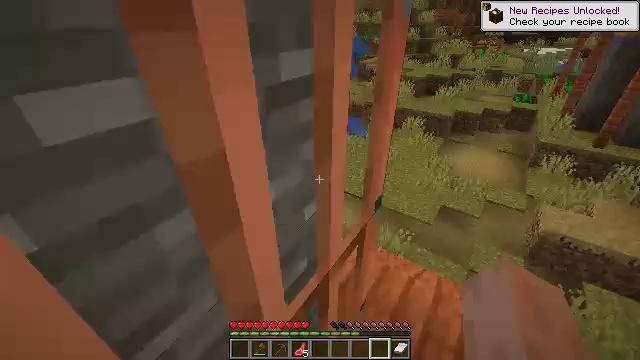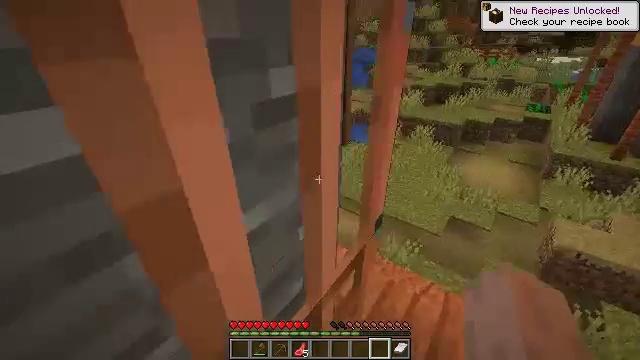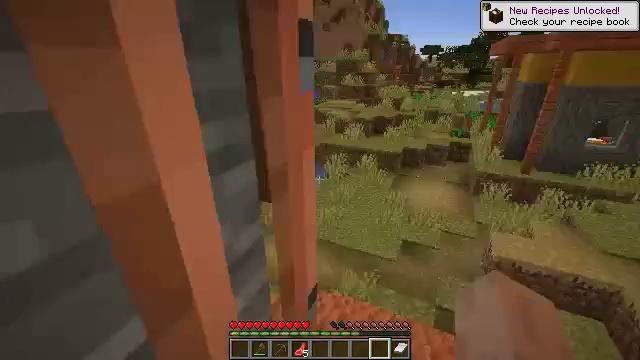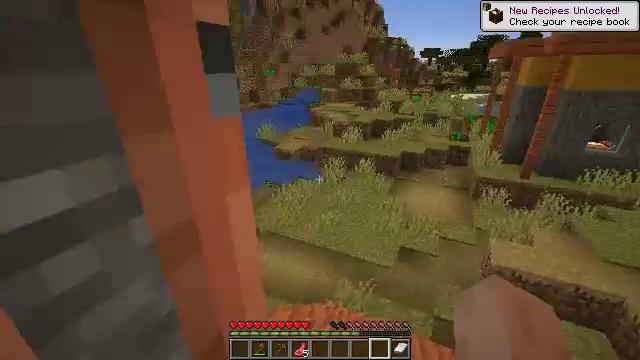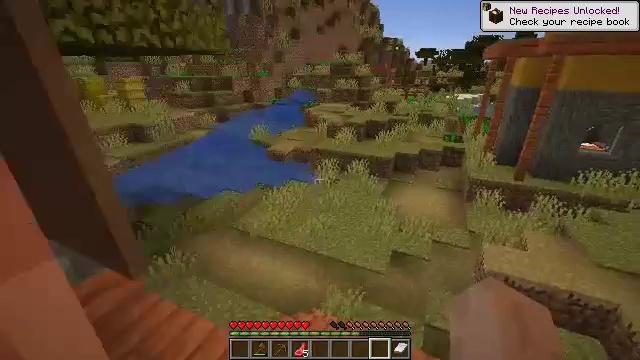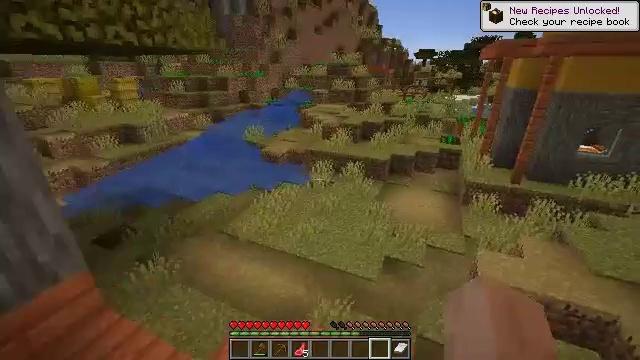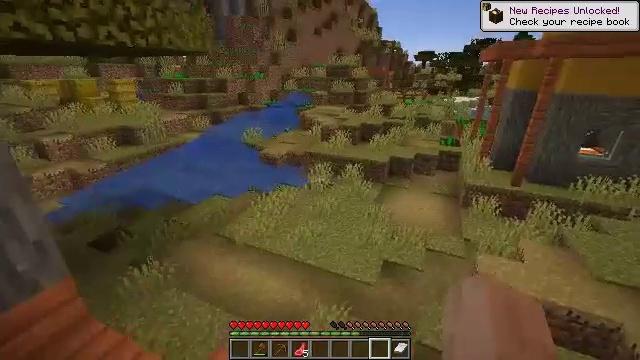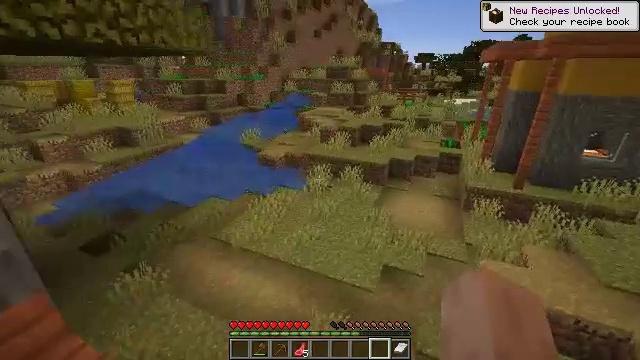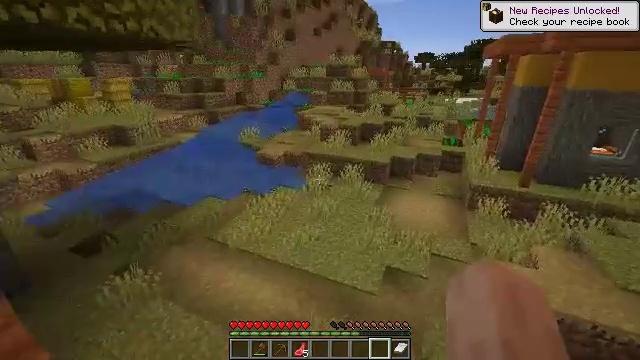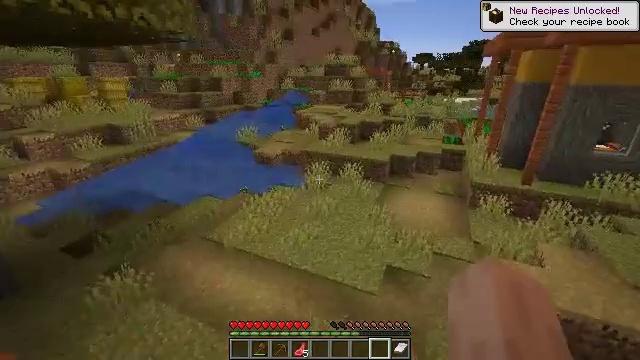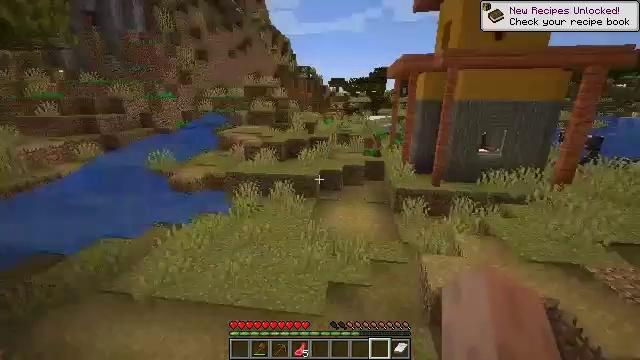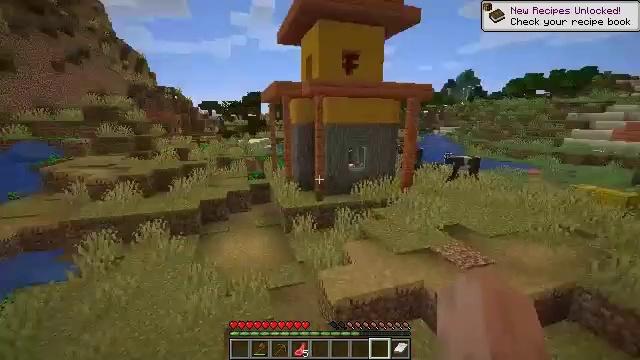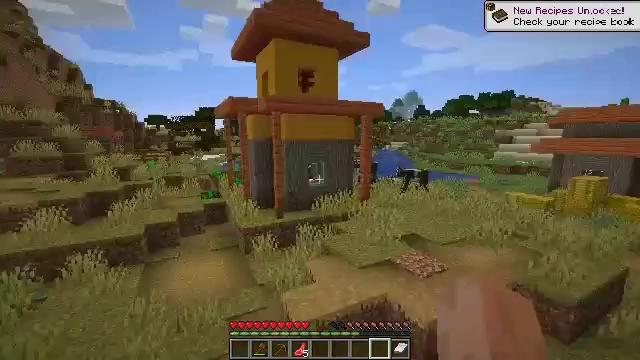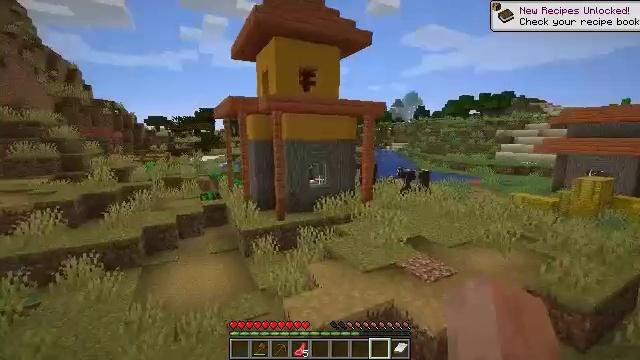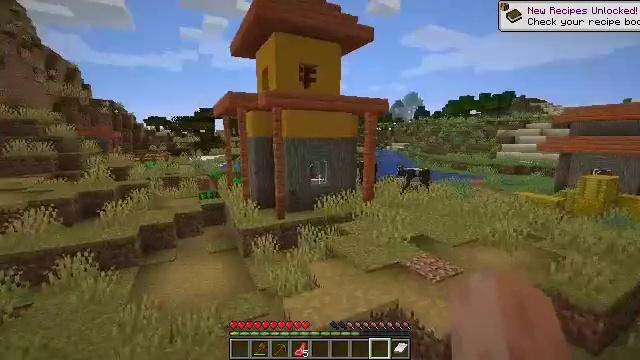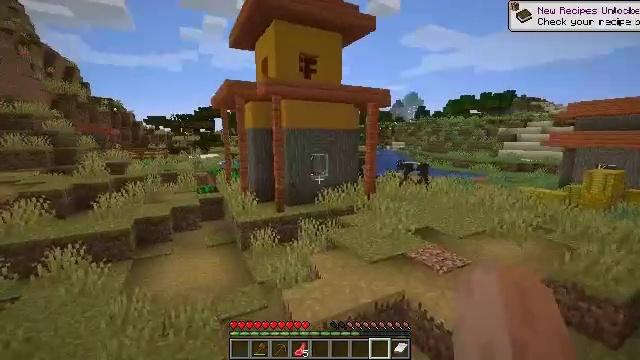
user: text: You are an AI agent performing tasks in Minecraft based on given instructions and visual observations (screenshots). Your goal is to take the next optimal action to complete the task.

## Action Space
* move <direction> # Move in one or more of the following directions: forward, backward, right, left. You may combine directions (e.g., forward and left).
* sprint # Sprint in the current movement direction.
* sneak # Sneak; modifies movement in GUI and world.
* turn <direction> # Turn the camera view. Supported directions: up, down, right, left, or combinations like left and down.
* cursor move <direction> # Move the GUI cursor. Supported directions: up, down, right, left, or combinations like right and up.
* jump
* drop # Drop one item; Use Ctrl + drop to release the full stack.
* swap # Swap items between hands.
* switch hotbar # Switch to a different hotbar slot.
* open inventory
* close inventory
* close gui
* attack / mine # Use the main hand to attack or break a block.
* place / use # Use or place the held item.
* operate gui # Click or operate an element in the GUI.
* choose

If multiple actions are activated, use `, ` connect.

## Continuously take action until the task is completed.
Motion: motion action
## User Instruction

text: Break the smoker to collect it.
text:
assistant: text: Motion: move forward, turn left and up
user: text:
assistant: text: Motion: move forward and move right, turn right and up
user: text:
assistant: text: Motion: move forward and move right
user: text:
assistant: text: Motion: move forward and move right
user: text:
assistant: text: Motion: move forward and move right
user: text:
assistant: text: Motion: move forward
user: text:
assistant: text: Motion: move forward
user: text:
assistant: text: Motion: move forward
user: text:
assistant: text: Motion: move forward
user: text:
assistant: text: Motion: move forward, turn right and up
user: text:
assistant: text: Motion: move forward, turn right and up
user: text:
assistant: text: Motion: move forward, turn right and up
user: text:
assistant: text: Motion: move forward
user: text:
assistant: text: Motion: move forward
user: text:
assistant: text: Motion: move forward
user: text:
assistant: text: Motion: move forward
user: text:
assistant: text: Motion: move forward, sprint
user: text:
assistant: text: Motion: move forward, sprint
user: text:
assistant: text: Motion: move forward, sprint
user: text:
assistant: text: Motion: move forward, sprint
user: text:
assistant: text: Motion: move forward, sprint
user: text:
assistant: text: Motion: move forward
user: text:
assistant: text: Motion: move forward
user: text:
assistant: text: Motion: move forward
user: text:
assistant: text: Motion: move forward
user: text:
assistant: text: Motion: move forward
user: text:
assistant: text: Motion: move forward, turn right
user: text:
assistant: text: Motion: move forward, turn right
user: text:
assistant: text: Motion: move forward, turn right, jump
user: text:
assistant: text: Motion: move forward, turn right, jump